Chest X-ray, PA view. Patient: 41 years old, sex M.
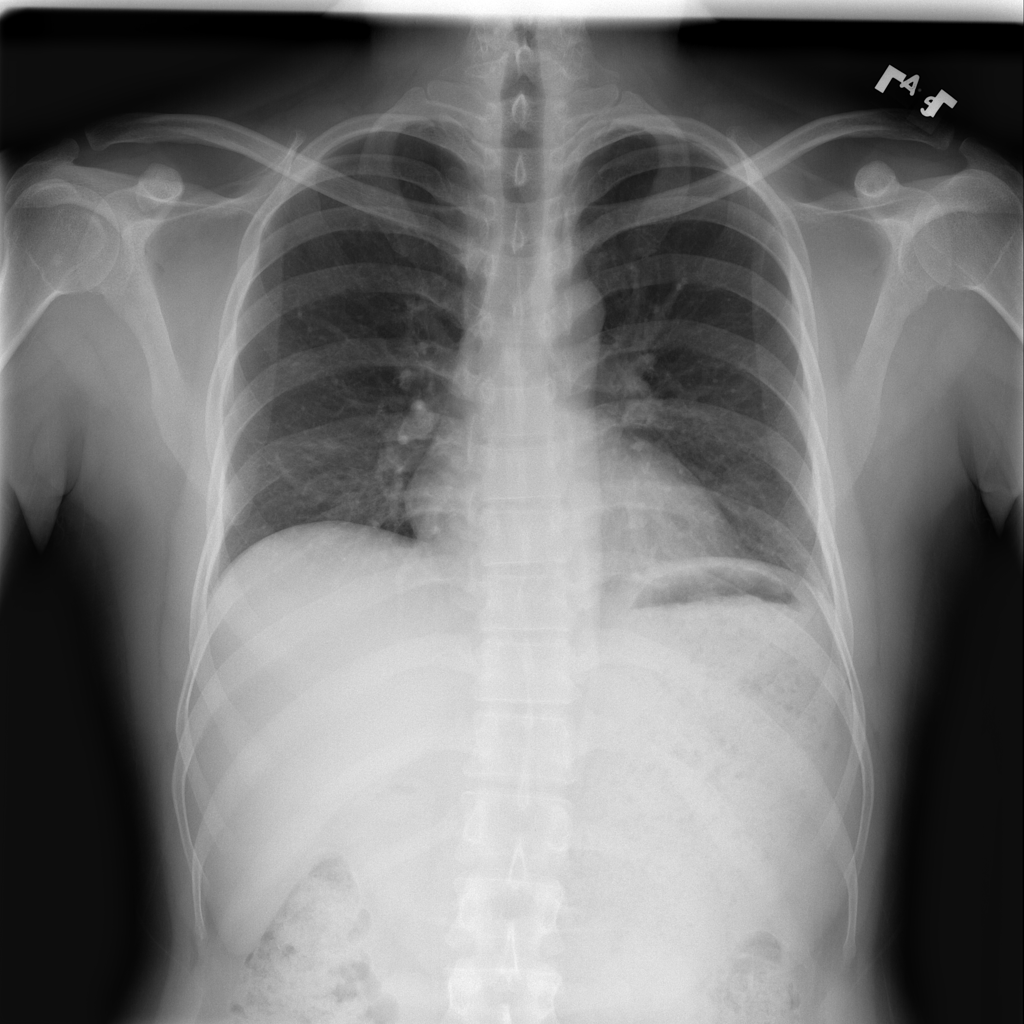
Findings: No Finding